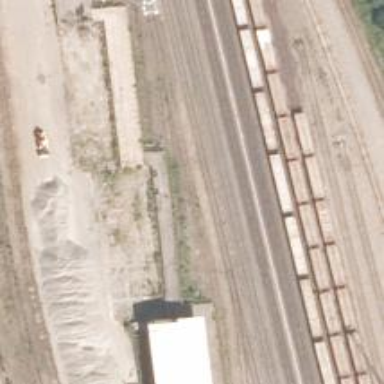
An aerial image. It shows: Railway yard used for servicing trains.